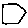
Label: hexagon